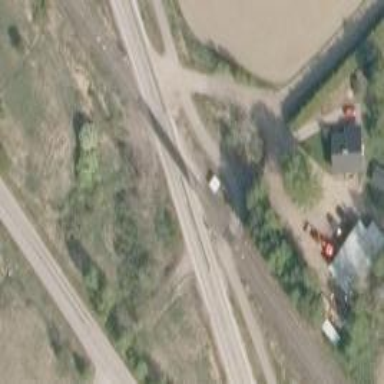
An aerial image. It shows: Level crossing with light signals and saltire markings.